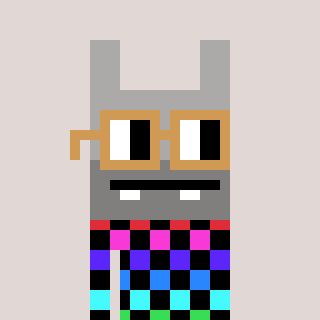
a pixel art character with square brown glasses, a rabbit-shaped head and a orange-colored body on a warm background